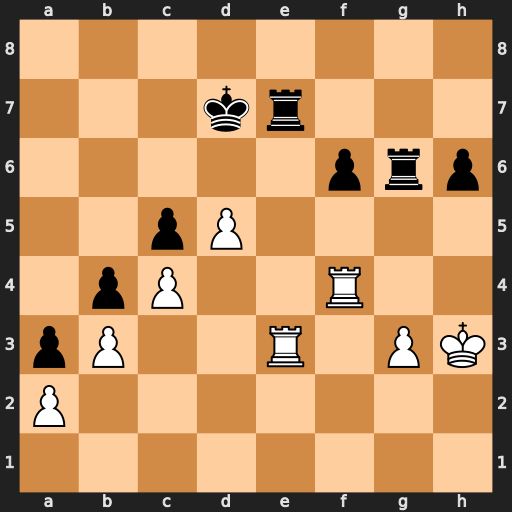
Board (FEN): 8/3kr3/5prp/2pP4/1pP2R2/pP2R1PK/P7/8
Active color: w
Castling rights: -
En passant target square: -
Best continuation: Rxe7+ Kxe7 Rg4